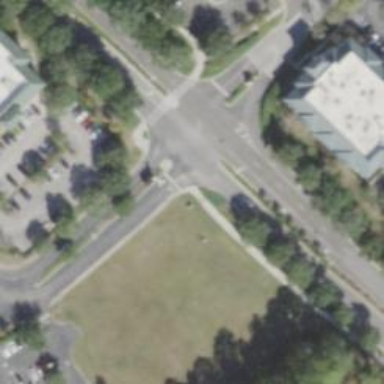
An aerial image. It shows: Unmarked crossing on cycleway road.